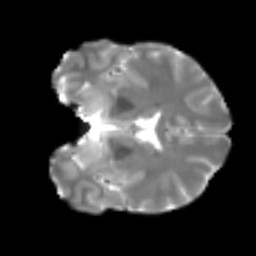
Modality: T2w
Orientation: coronal
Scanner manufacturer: siemens
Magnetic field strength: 3 T
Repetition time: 4 s
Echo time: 0.0594 s